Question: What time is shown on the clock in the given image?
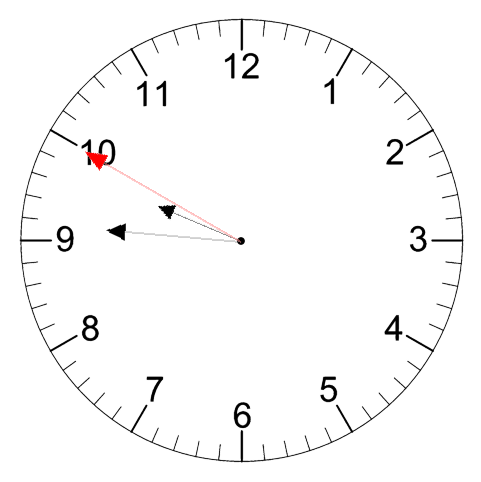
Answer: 09:45:50